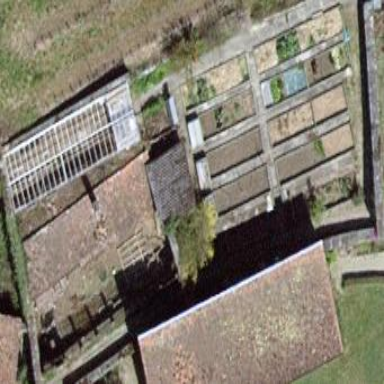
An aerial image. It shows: Allotments area.